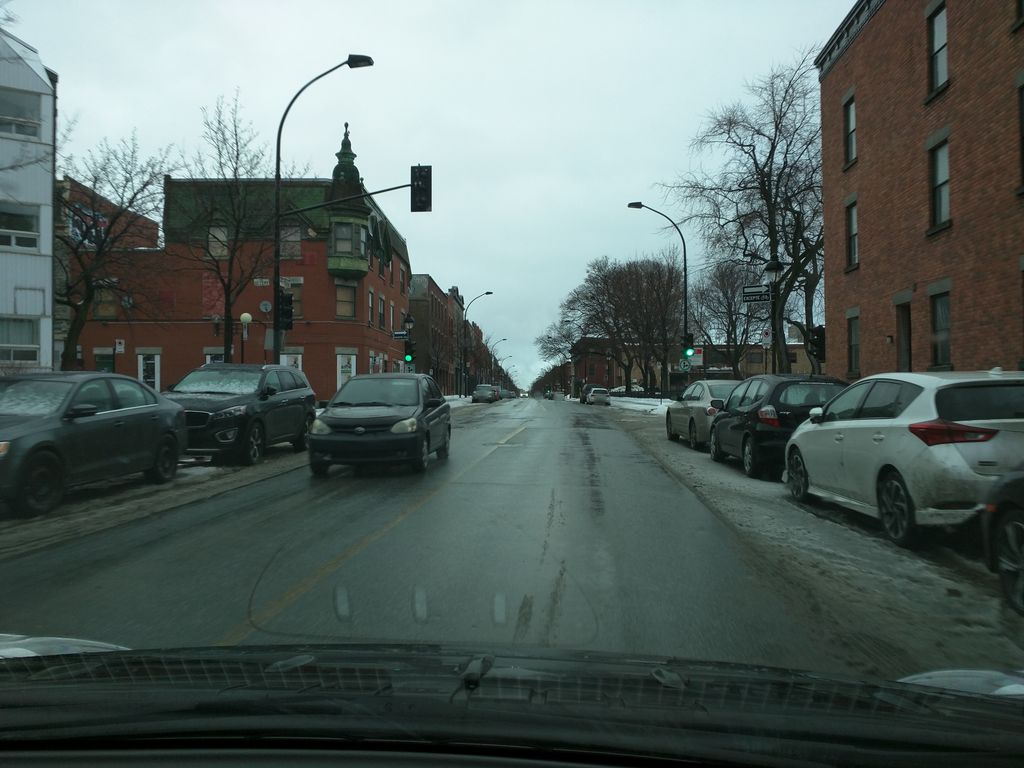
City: montreal